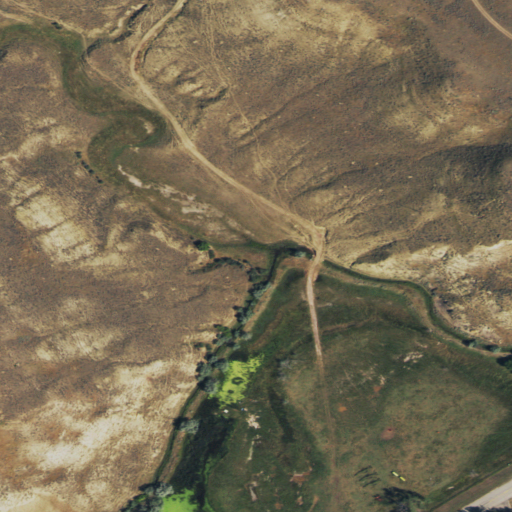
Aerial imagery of valley in Wyoming named Murray Draw containing grassland, shrub, herbaceous wetlands, and open development